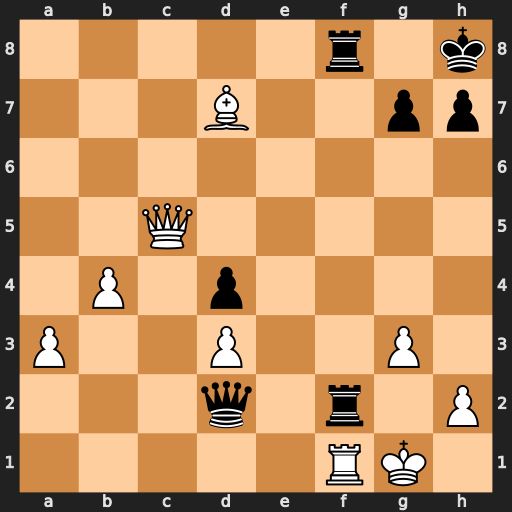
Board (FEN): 5r1k/3B2pp/8/2Q5/1P1p4/P2P2P1/3q1r1P/5RK1
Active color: w
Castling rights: -
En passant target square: -
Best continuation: Qxf8+ Rxf8 Rxf8#